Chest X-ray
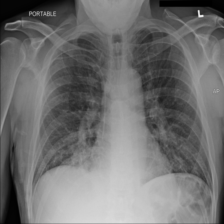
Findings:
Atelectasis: negative
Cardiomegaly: negative
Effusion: negative
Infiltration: positive
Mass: negative
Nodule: negative
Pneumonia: negative
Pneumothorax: negative
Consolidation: negative
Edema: negative
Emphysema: negative
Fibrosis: negative
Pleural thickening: negative
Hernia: negative